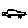
Label: car